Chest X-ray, AP view. Patient: 58 years old, sex M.
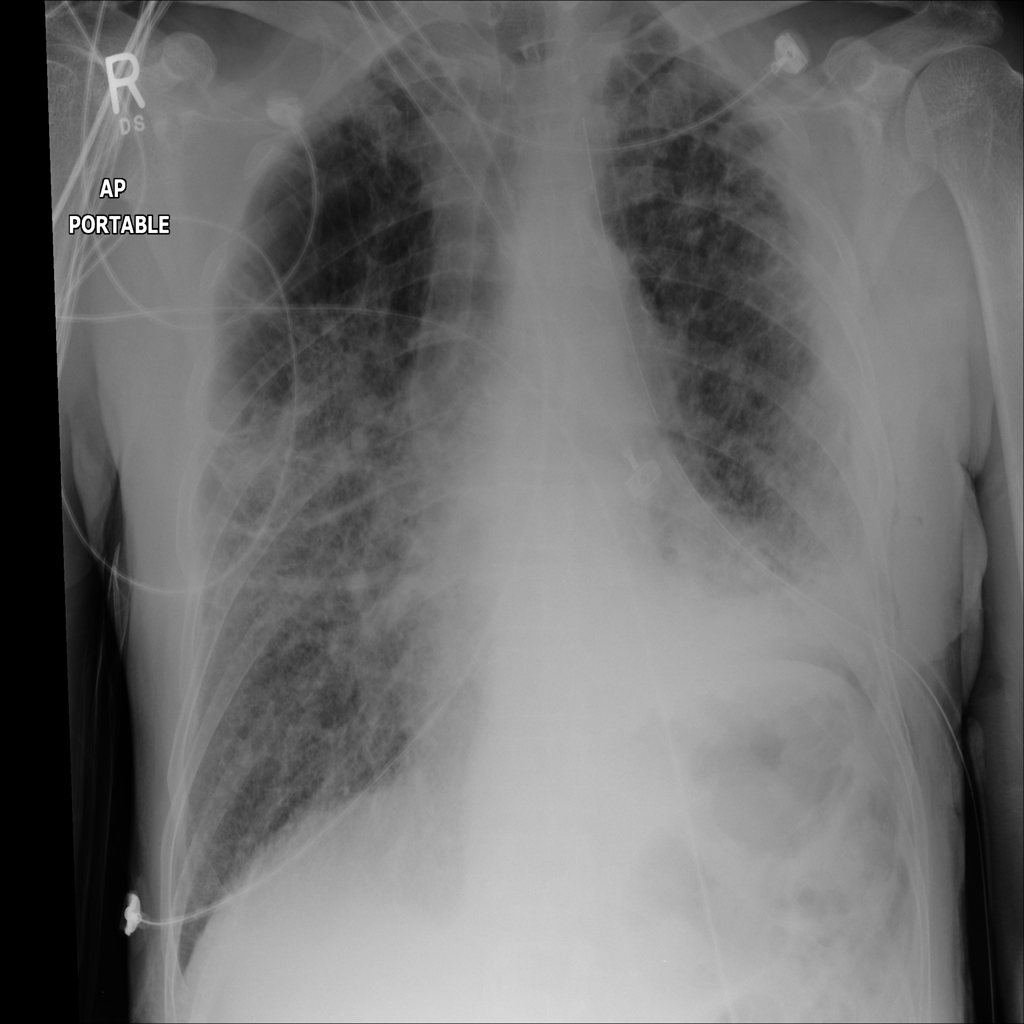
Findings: Emphysema